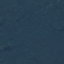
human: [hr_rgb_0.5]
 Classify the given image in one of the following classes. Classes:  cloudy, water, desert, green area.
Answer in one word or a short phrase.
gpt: green area